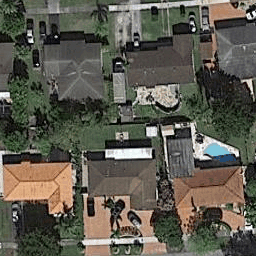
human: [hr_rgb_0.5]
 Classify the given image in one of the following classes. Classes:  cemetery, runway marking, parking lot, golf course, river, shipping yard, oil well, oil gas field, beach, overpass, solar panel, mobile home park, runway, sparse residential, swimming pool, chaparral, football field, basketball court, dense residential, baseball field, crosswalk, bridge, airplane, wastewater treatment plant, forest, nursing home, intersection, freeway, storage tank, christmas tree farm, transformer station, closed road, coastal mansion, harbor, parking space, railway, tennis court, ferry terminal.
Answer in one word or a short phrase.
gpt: dense residential